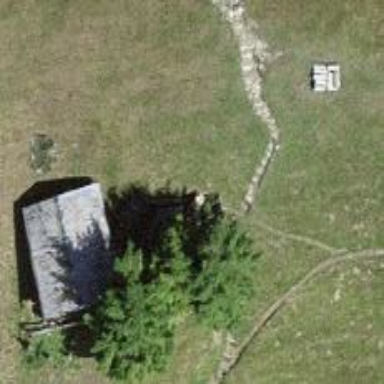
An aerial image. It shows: Picnic table located in leisure land area.